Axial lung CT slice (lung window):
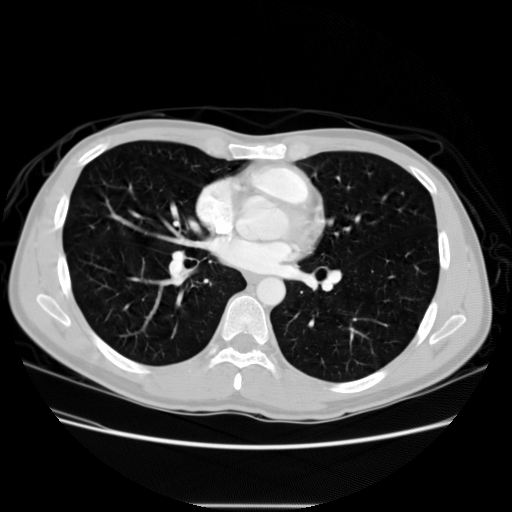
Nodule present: no